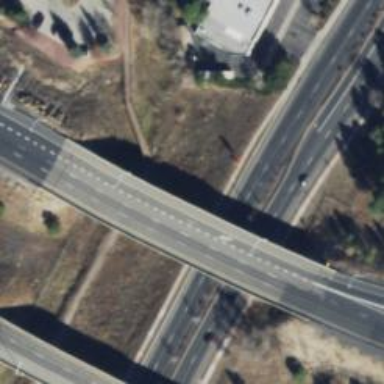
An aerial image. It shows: Asphalt bridge over motorway.